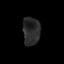
Tissue: lung
Cell type: Epithelial cells
Senescence score: 0.1848
Nuclear area (px): 476
Mean DAPI intensity: 41.658